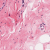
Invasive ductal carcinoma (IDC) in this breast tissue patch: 1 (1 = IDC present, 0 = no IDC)